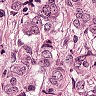
Metastatic tissue present: yes